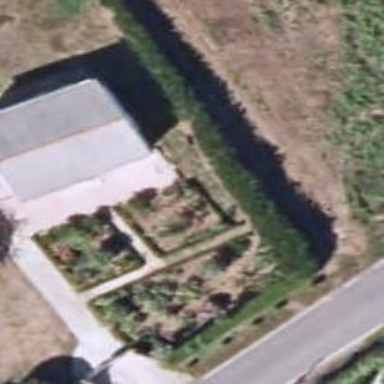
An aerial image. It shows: Simple and straightforward house.